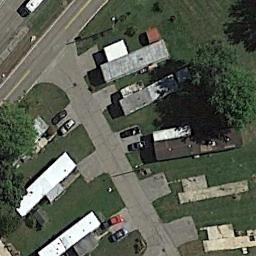
Label: residential